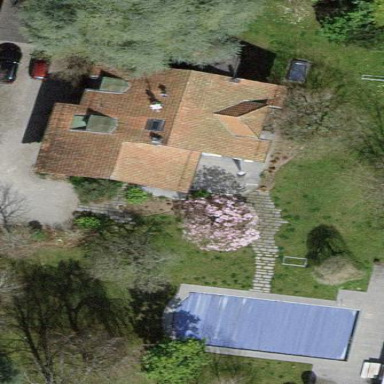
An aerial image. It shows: Garden enclosed by fence.